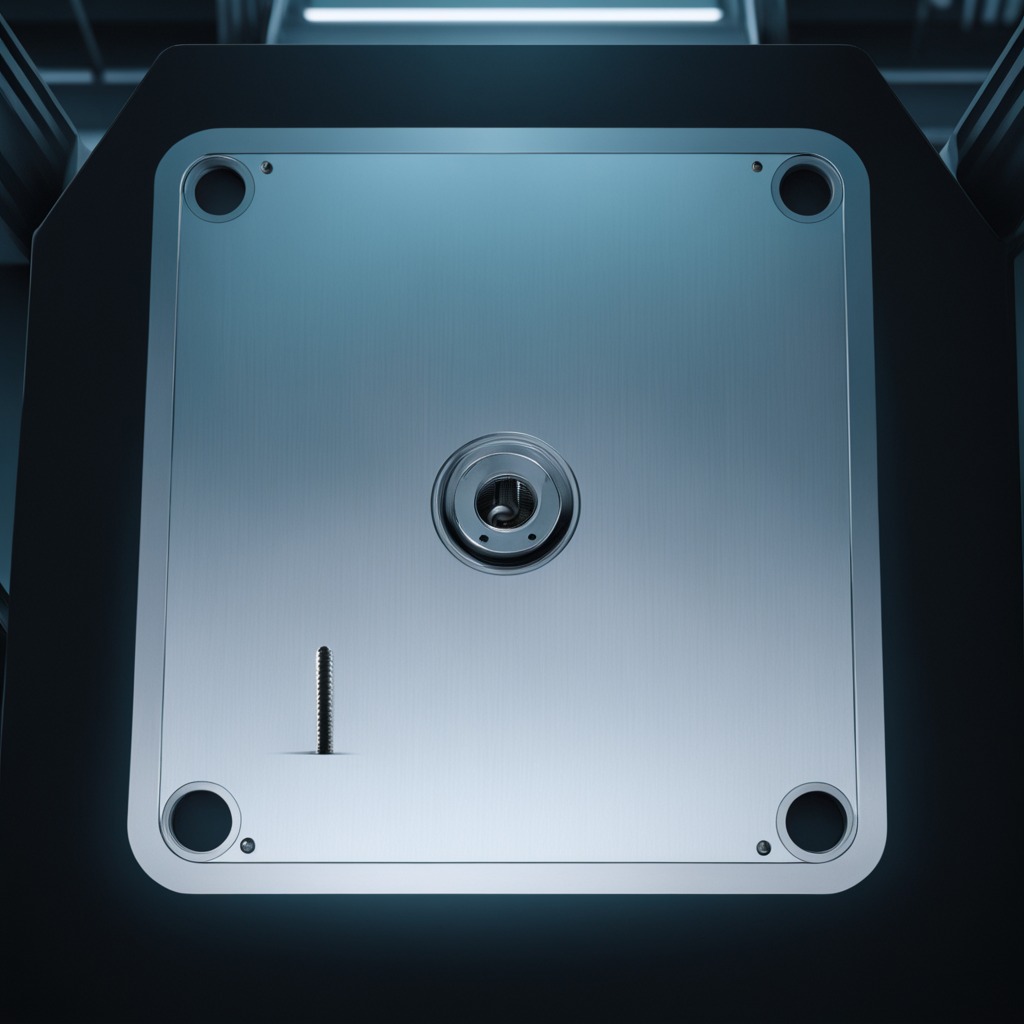
A metal screw is lying on a metal table in a machine shop under fluorescent lights.